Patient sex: M
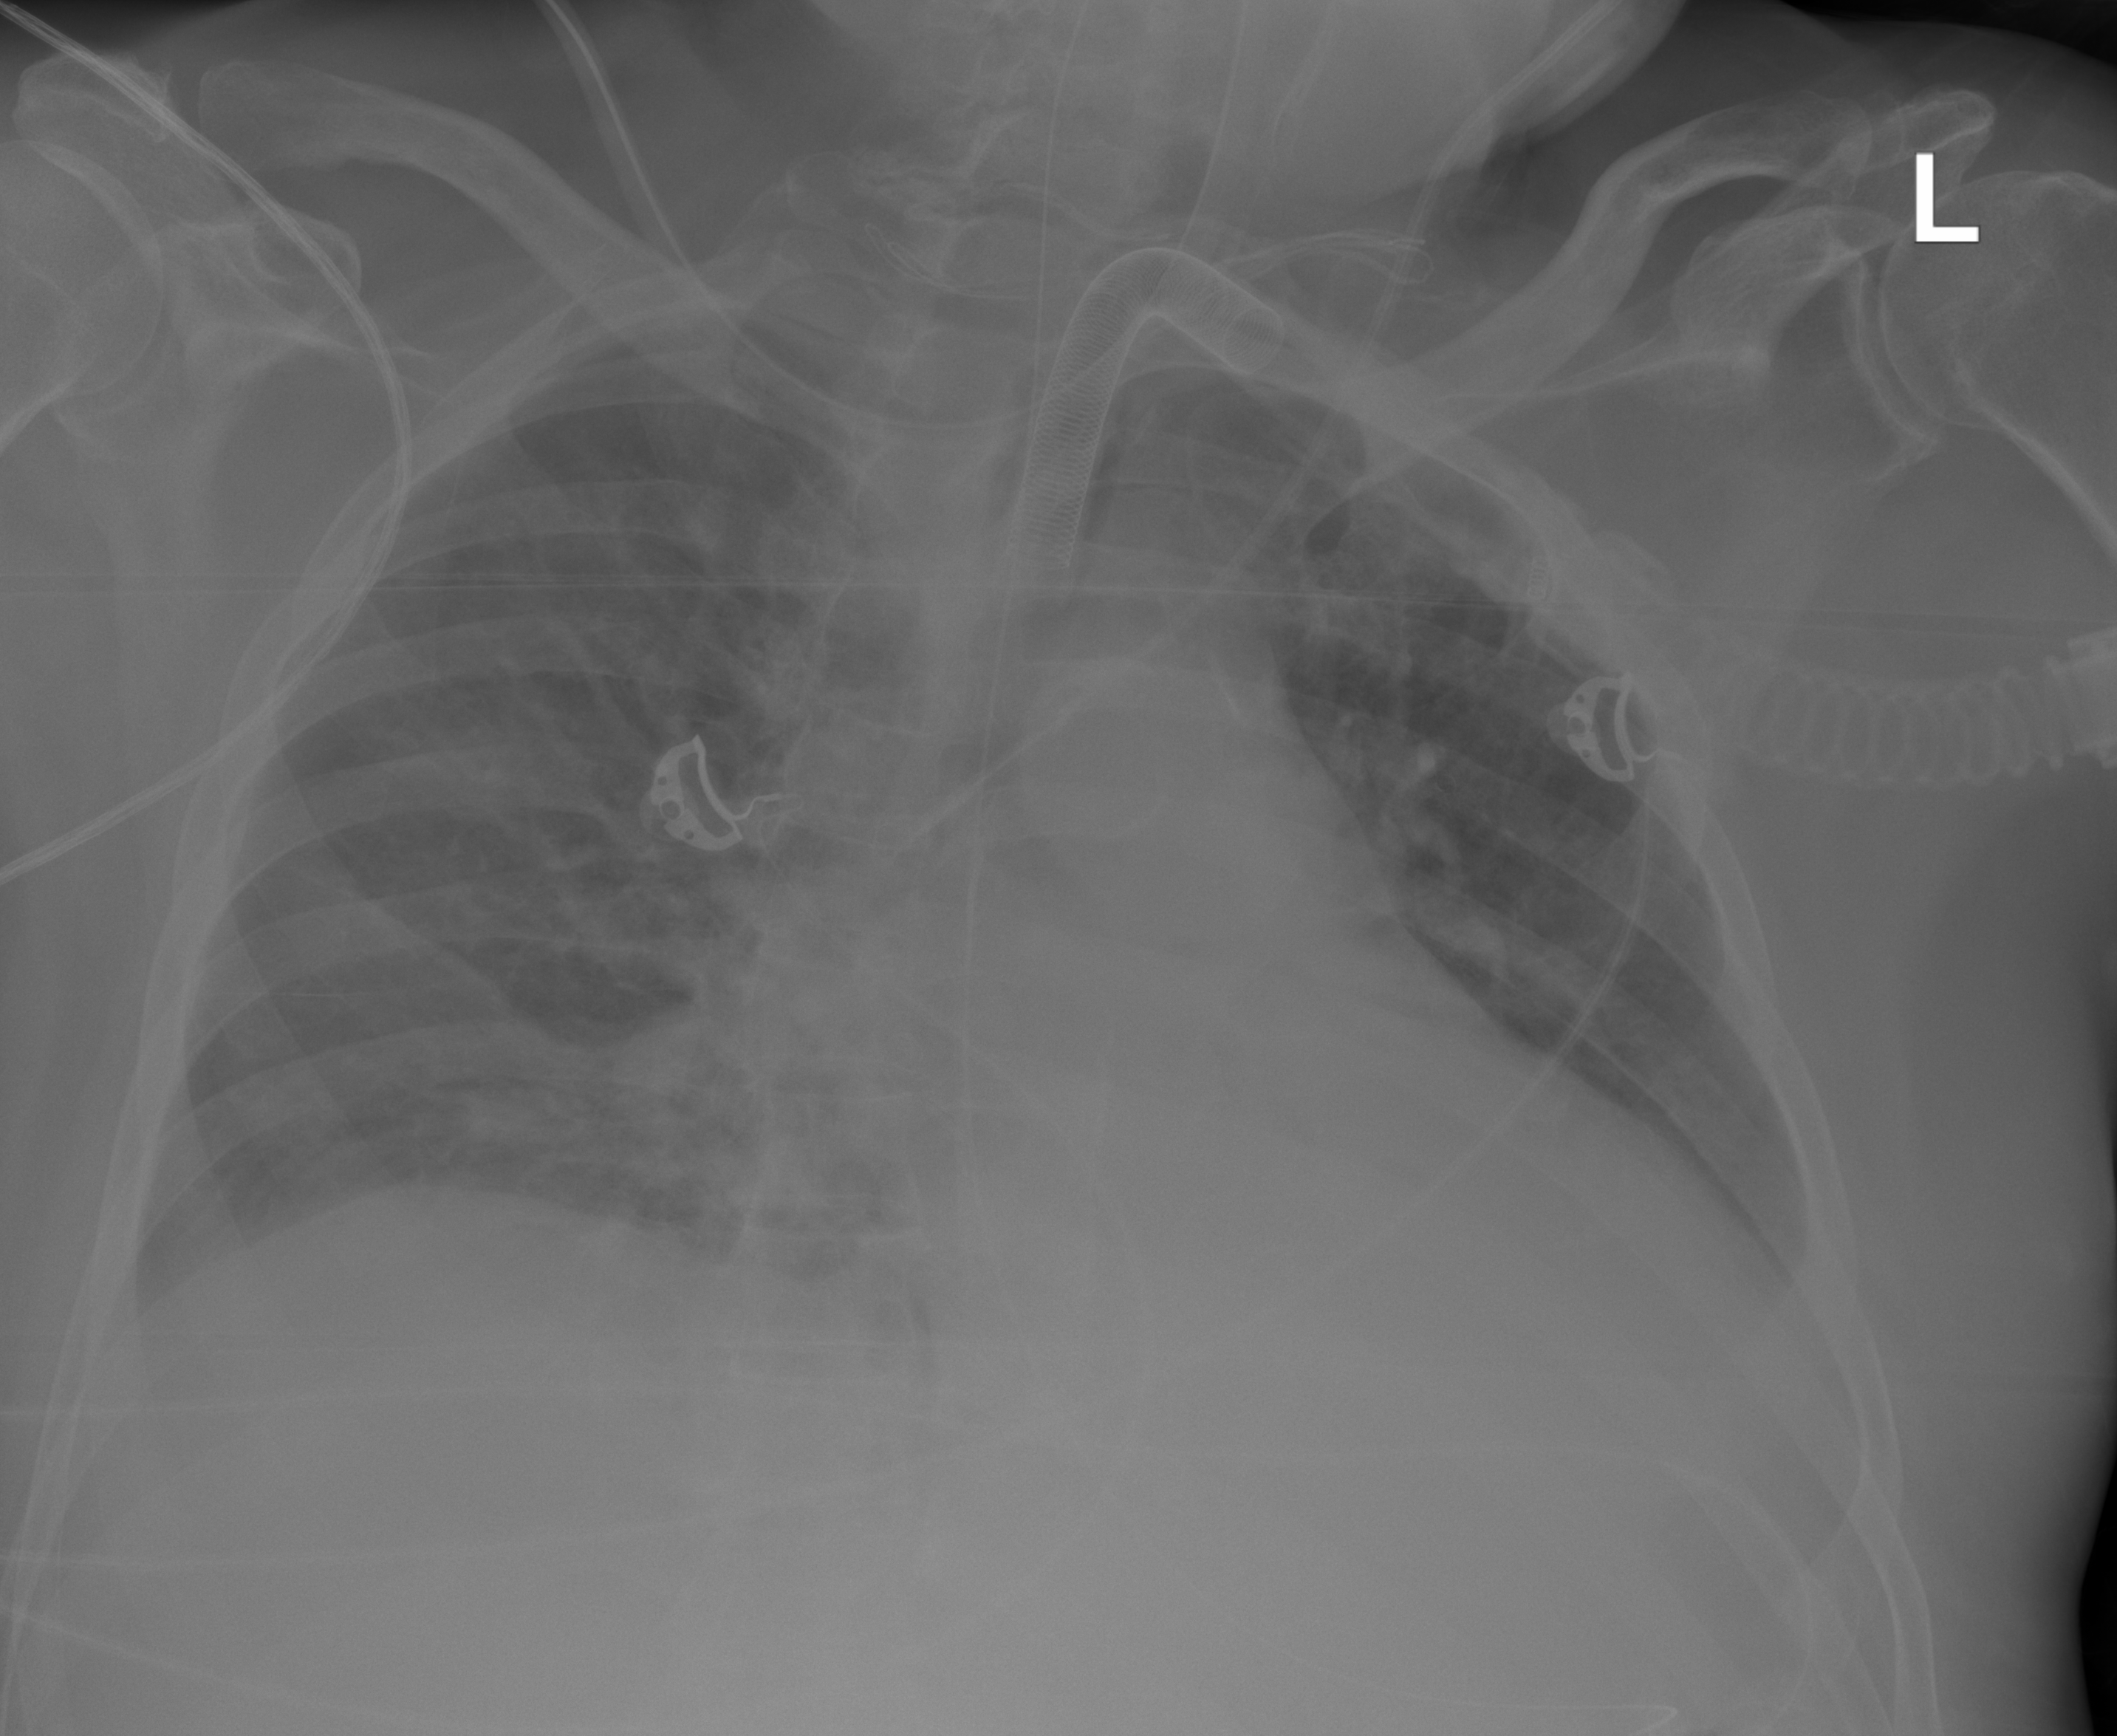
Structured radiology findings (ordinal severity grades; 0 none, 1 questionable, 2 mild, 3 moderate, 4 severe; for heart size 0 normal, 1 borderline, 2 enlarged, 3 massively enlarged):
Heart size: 0
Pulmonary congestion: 1
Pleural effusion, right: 0
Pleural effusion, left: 2
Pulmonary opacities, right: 1
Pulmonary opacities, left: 0
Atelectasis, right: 2
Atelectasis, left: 2